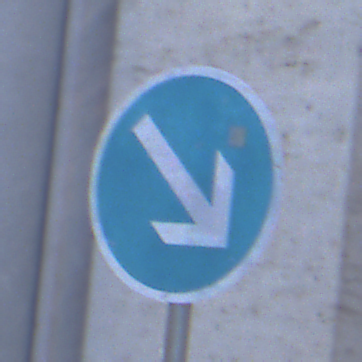
Verkehrszeichen: VorgeschriebeneVorbeifahrtRechts
Umgebung: Outdoor, Urban
Tageszeit: SunriseSunset
Wetter: Clear
Licht: Natural
Jahreszeit: NotSpecified
Kontrast: MediumContrast